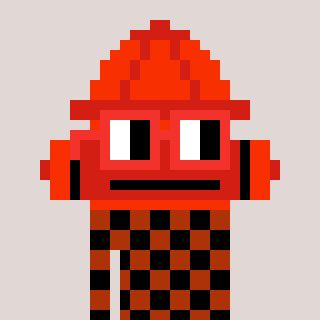
a pixel art character with square red glasses, a fire hydrant-shaped head and a hotbrown-colored body on a warm background